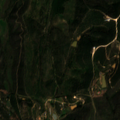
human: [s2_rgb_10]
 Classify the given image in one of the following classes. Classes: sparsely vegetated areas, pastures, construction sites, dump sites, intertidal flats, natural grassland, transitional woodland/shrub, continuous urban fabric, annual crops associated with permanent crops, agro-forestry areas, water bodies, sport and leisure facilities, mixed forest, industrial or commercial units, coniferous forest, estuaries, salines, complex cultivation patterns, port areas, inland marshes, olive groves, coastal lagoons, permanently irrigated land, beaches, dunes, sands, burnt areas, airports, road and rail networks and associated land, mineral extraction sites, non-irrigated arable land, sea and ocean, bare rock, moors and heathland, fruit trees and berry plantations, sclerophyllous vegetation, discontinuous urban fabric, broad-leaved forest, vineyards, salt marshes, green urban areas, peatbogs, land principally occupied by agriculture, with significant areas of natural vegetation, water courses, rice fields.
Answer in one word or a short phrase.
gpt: pastures, coniferous forest, sclerophyllous vegetation, transitional woodland/shrub